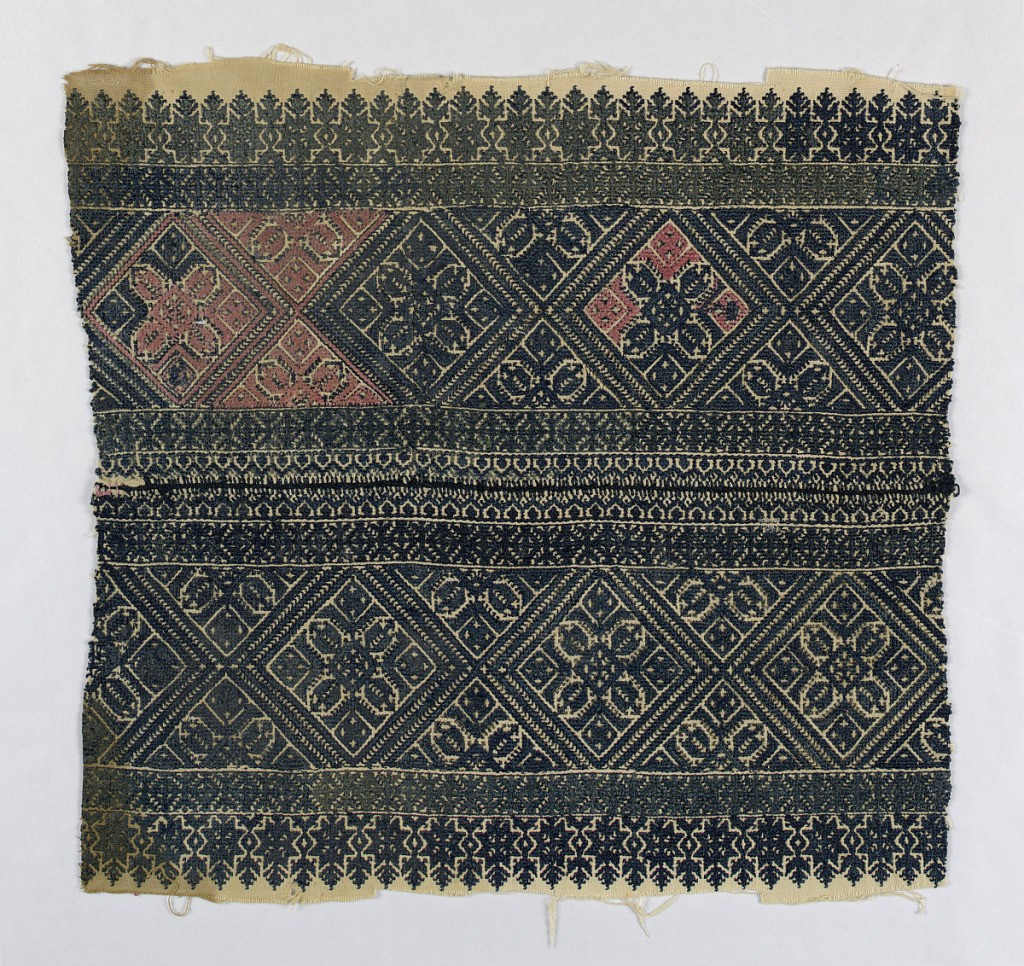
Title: Panel
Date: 19th century
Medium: silk on cotton Technique: embroidered
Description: Heavy white cotton embroidered solidly with dark blue and rose silk. Two horizontal repeats of design showing geometric ornament perhaps derived from floral motifs.